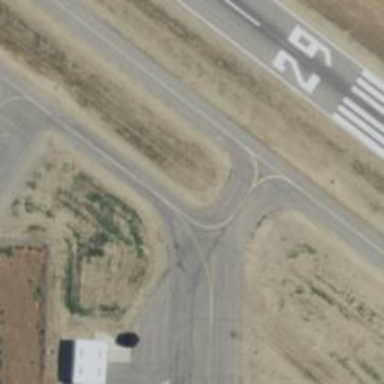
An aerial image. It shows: Image of taxiway at airport.